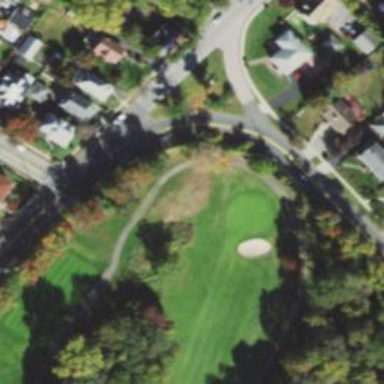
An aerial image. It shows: Service road designated as golf cart path.